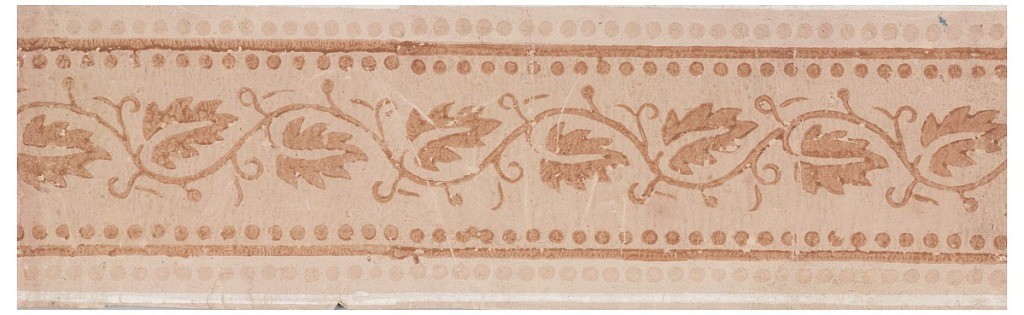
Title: Border
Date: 1790–1820
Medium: Block-printed on handmade paper
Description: Flat pattern of an undulating vine with tendrils and stylized leaves. Line and dot edgings.